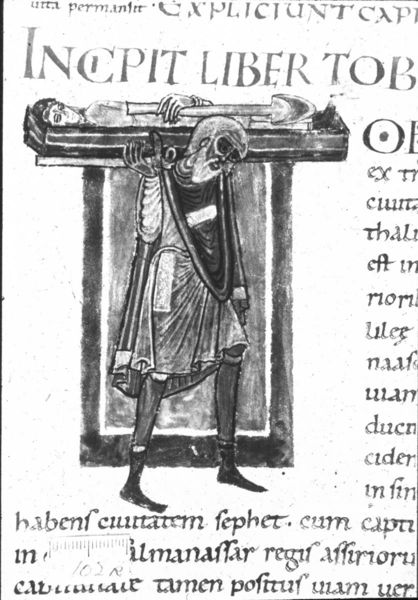
Titel: Bibel aus Stablo bzw. Stavelot, Band 1
Standort: Herkunftsort: Stablo  (EU - B)
Institution: London,  British Museum
Schlagwörter: mann, umhang, weiß, ausschnitt, frau, grau, haar, männer, schwarz, zeichnung, bart, arme, bärtig, falten, leiche, schädel, tod, tot, toter, tragen, vollbart, bild, gold, mantel, kind, schrift, liegen, last, detail, inschrift, faltenwurf, liegend, alter, buch, schwarz-weiß, seite, illustration, text, zeitung, buchstabe, buchstaben, tote, initiale, worte, buchseite, skelett, begräbnis, bestatter, sarg, leichnam, mittelalter, romanik, zeilen, fraktur, schaufel, spaten, latein, tragend, wörter, kadaver, buchillustration, zerschnitten, buchmalerei, majuskel, totengräber, scharzweiß, manuskript, illumination, schippe, buchkunst, incipit, liber, buchseite bild, schlechte aufnahme